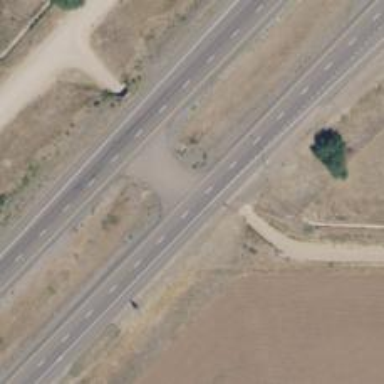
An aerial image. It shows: Asphalt motorway.